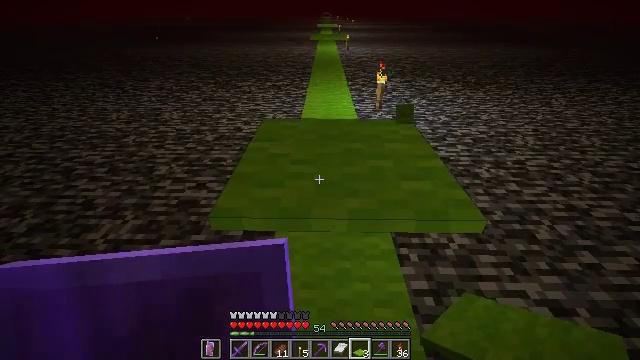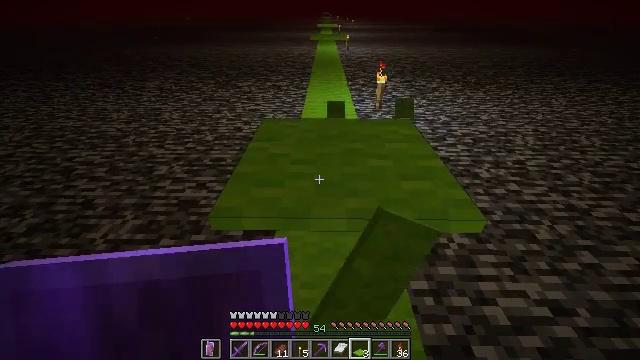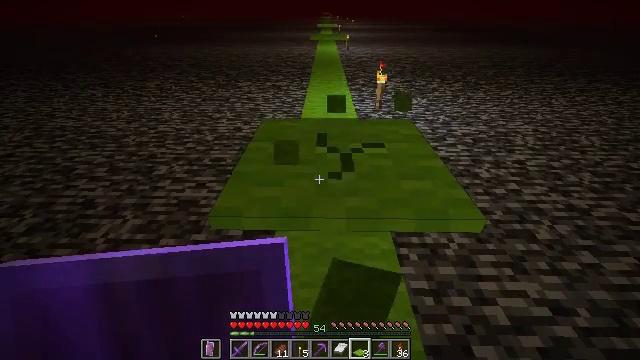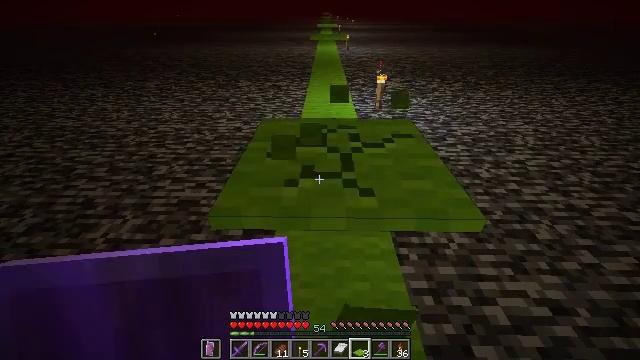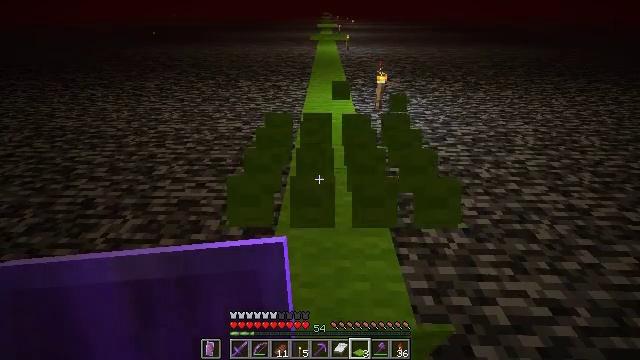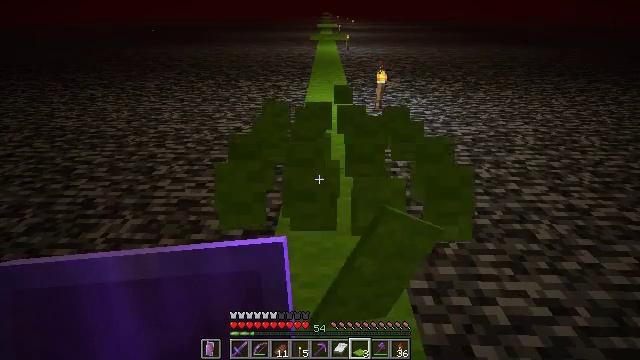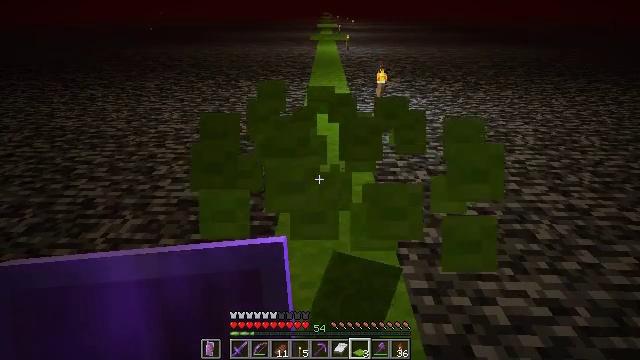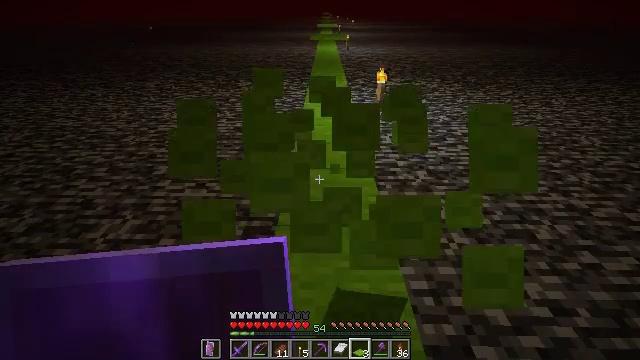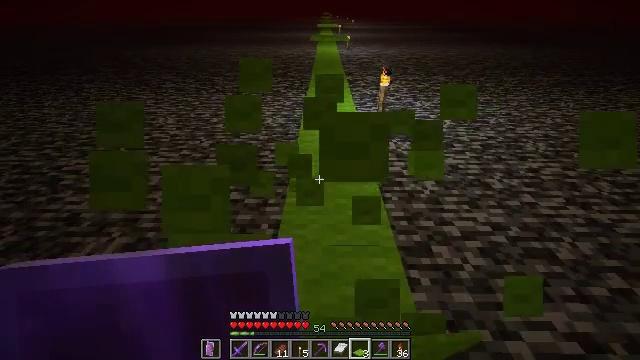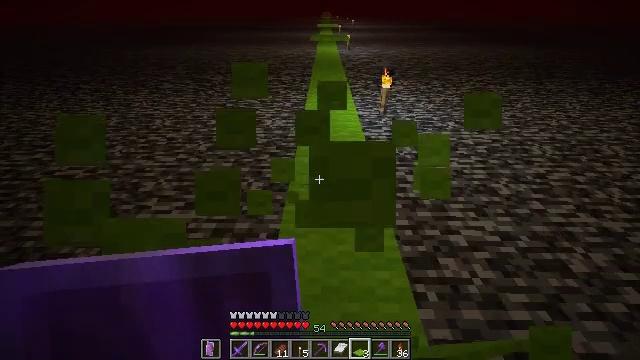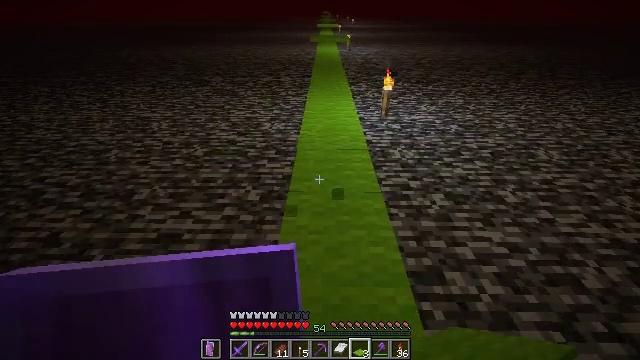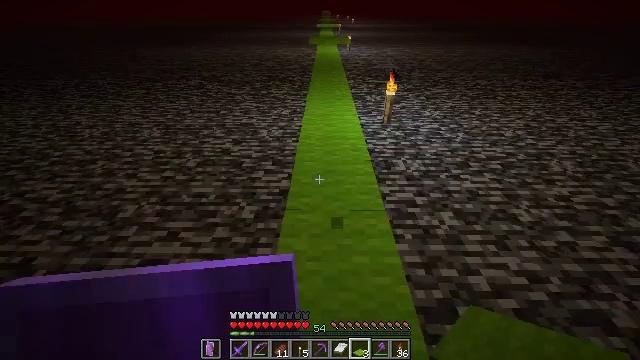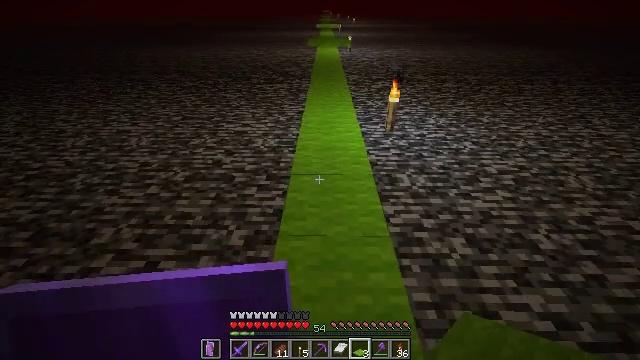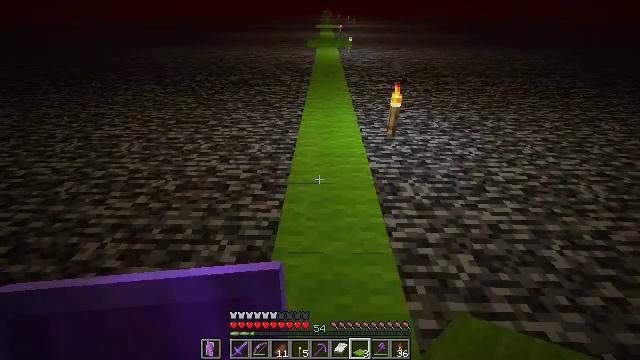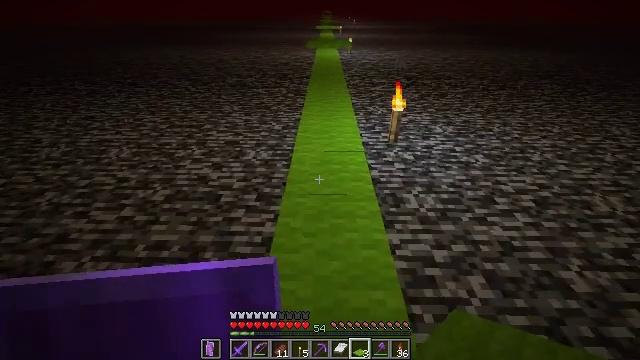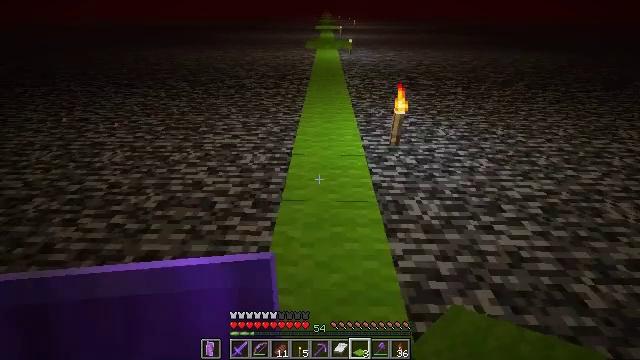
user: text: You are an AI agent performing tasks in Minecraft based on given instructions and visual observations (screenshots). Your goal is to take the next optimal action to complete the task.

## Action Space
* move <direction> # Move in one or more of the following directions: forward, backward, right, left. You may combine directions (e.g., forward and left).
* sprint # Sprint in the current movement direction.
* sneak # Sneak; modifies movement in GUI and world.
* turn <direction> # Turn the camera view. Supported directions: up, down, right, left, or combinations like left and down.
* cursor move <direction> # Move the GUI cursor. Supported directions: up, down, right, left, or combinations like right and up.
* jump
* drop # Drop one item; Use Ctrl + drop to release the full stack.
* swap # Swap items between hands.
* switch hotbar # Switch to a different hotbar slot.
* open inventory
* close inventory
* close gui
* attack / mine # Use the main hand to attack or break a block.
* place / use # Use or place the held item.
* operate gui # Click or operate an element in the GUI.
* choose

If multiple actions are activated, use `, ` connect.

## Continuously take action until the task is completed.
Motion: motion action
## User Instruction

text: Remove the lime carpet.
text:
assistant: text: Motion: attack / mine
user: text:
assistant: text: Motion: attack / mine
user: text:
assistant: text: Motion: attack / mine
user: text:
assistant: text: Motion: attack / mine
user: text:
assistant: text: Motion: attack / mine
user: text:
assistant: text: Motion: attack / mine
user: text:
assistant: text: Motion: move forward
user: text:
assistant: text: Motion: move forward
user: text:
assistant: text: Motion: move forward
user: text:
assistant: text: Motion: move forward
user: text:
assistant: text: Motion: move forward
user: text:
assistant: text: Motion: move forward
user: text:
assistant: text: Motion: move forward
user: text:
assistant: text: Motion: move forward
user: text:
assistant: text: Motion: move forward
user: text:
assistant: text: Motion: move forward
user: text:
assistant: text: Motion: move forward
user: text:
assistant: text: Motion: move forward
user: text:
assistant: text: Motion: move forward
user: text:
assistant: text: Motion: move forward
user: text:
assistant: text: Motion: move forward
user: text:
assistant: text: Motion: move forward
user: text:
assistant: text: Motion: move forward
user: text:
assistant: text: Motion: move forward
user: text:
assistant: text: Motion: move forward
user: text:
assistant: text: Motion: move forward
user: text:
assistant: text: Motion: move forward
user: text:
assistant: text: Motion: move forward
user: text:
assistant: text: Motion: move forward
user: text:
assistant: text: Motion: move forward